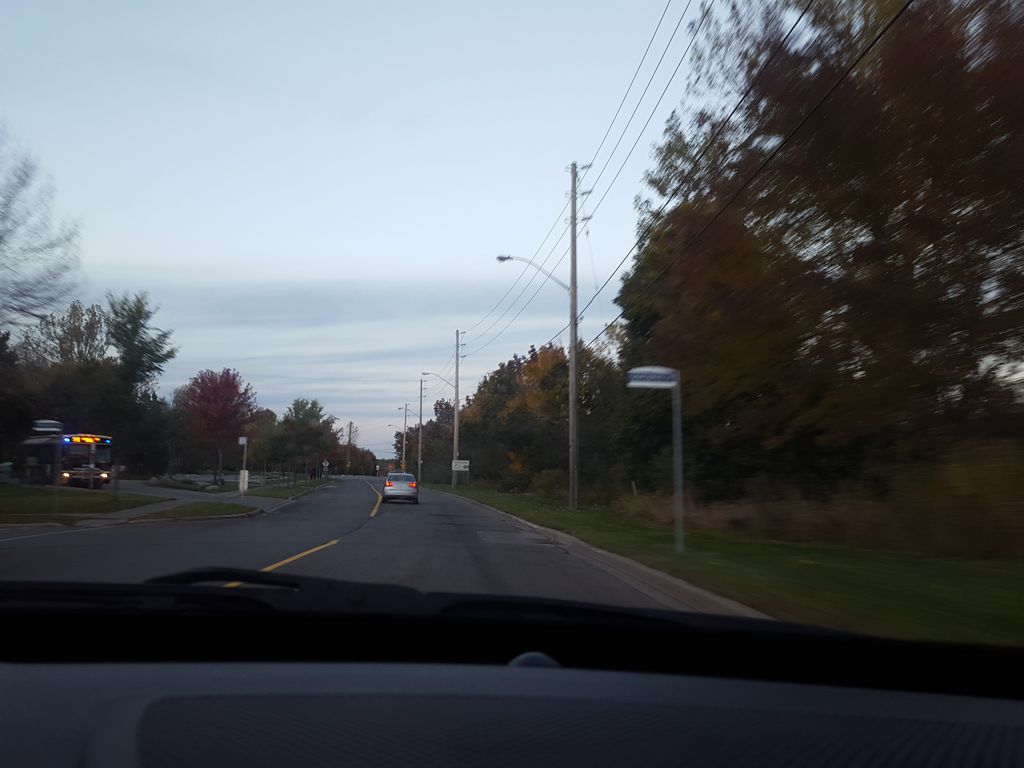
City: toronto